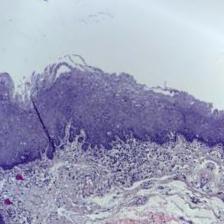
Diagnosis: Normal